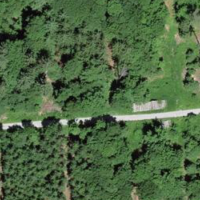
EUNIS habitat code: 43
Species observed at this site:
Platanthera bifolia